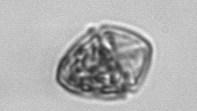
Label: Gyrodinium